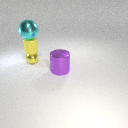
large cyan metal sphere above small yellow rubber cylinder